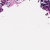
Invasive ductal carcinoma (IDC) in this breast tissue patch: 0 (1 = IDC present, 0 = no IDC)